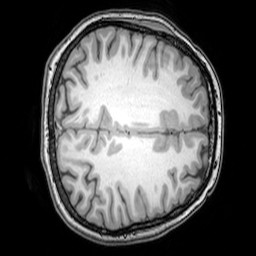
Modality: T1w
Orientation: axial
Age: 22
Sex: female
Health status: healthy
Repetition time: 0.081 s
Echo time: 0.037 s